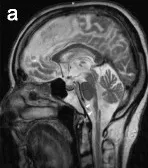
Brain stem degeneration presents in brain MRI. Sagittal.
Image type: radiology (mri)